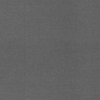
Label: dusty